Question: Node1id is the user that sent the request and node2id is the user that is receiving the request. How would I limit the code below to only display the request to node2id. I tried doing:
'''
$row->relationType == 'requested' && node2id == $userid
'''
but it doesn't seem to want to work. Any ideas?

'''
<?php
$selectedId = $_REQUEST['id'];
$myuserid = $this->session->userdata('userid');
$query1 = $this->db->query("SELECT * FROM friends WHERE node1id = '{$myuserid}' AND node2id = '${selectedId}'");
foreach($query1->result() as $row) {
if ($row->relationType == 'requested') { ?>
<script type="text/javascript">
$(document).ready(function() {
$("#addFriend").replaceWith('<span id="requestAlert"><span class="font1">wants to be your friend&nbsp;</span><input type="submit" id="acceptRequest" value="Accept" style="width: 60px; height: 28px" class="button1" />&nbsp;<input type="submit" id="denyRequest" value="Deny" style="width: 50px; height: 28px" class="button1" /></span>');
});
</script>
<?php } } ?>
'''
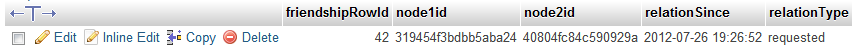
Answer: Edit: Based on your comment. Here's what I think it should look like from your description:
'''
<?php
$selectedId = $_REQUEST['id'];
$myuserid = $this->session->userdata('userid');
$query1 = $this->db->query("SELECT * FROM friends WHERE relationType = 'requested' AND node2id = '${myuserid}' AND node1id ='$selectedId'");
foreach($query1->result() as $row) { ?>
<script type="text/javascript">
$(document).ready(function() {
$("#addFriend").replaceWith('<span id="requestAlert"><span class="font1">wants to be your friend&nbsp;</span><input type="submit" id="acceptRequest" value="Accept" style="width: 60px; height: 28px" class="button1" />&nbsp;<input type="submit" id="denyRequest" value="Deny" style="width: 50px; height: 28px" class="button1" /></span>');
});
</script>
<?php } ?>
'''